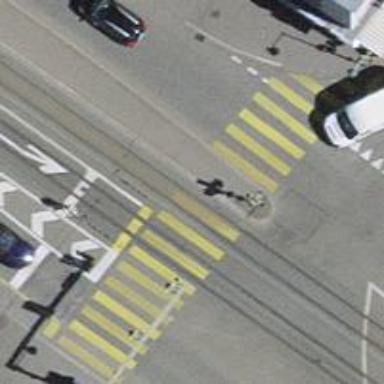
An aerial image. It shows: Crossing for the railway.